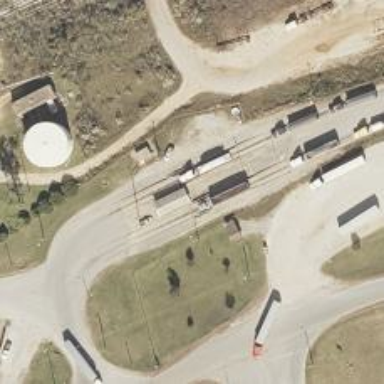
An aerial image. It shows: Weighbridge facility.